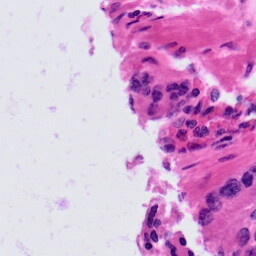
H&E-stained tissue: Prostate